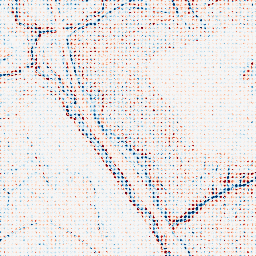
Category: edge_preserving
Decomposition family: anisotropic_diffusion
Decomposition parameters: iterations: 10
kappa: 100
gamma: 0.05
Upsampling method: sinc_hamming
Upsampling parameters: scale: 8
kernel_size: 4
Upsampling scale: 8